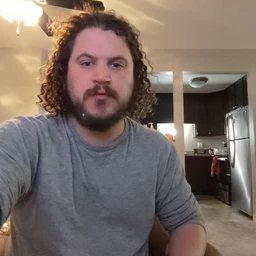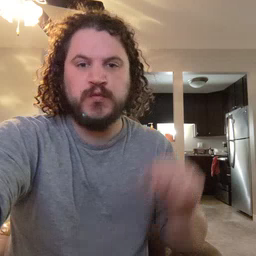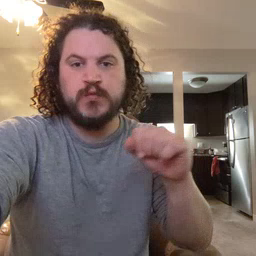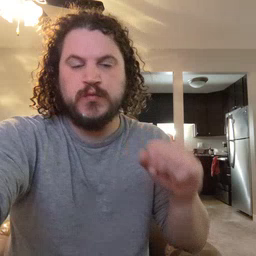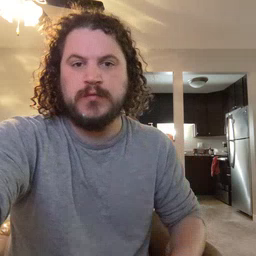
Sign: shoe